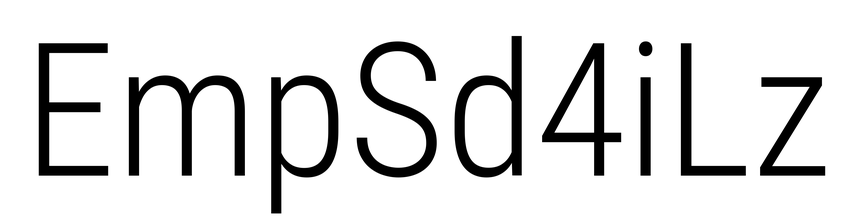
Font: Roboto_Condensed_Light